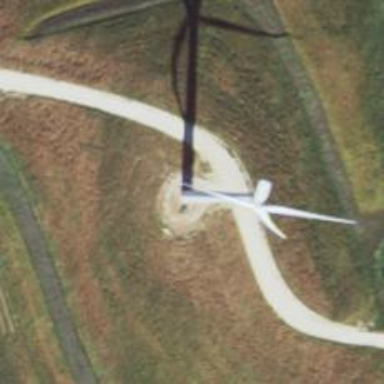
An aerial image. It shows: Wind generator using wind turbines of horizontal axis.